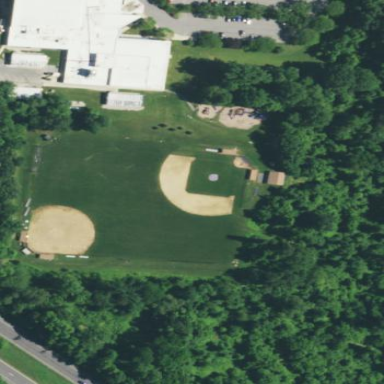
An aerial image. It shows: Baseball pitch for leisure and sports activities.